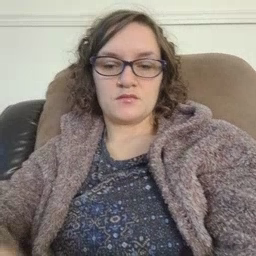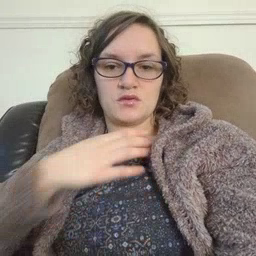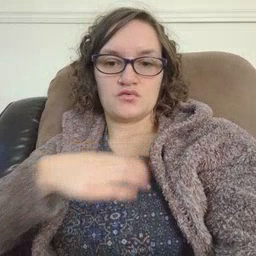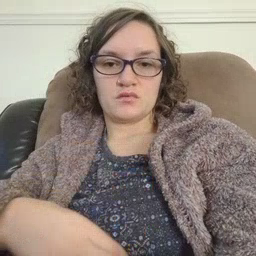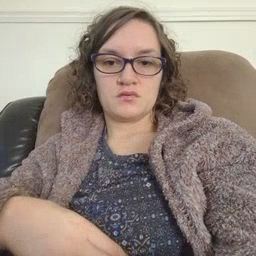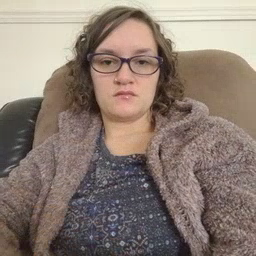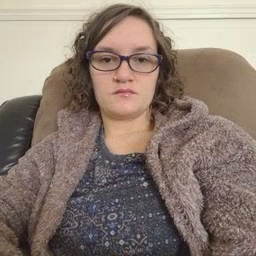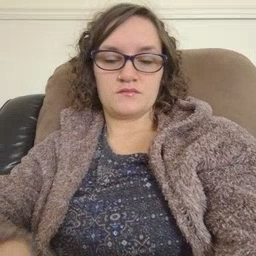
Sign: hungry